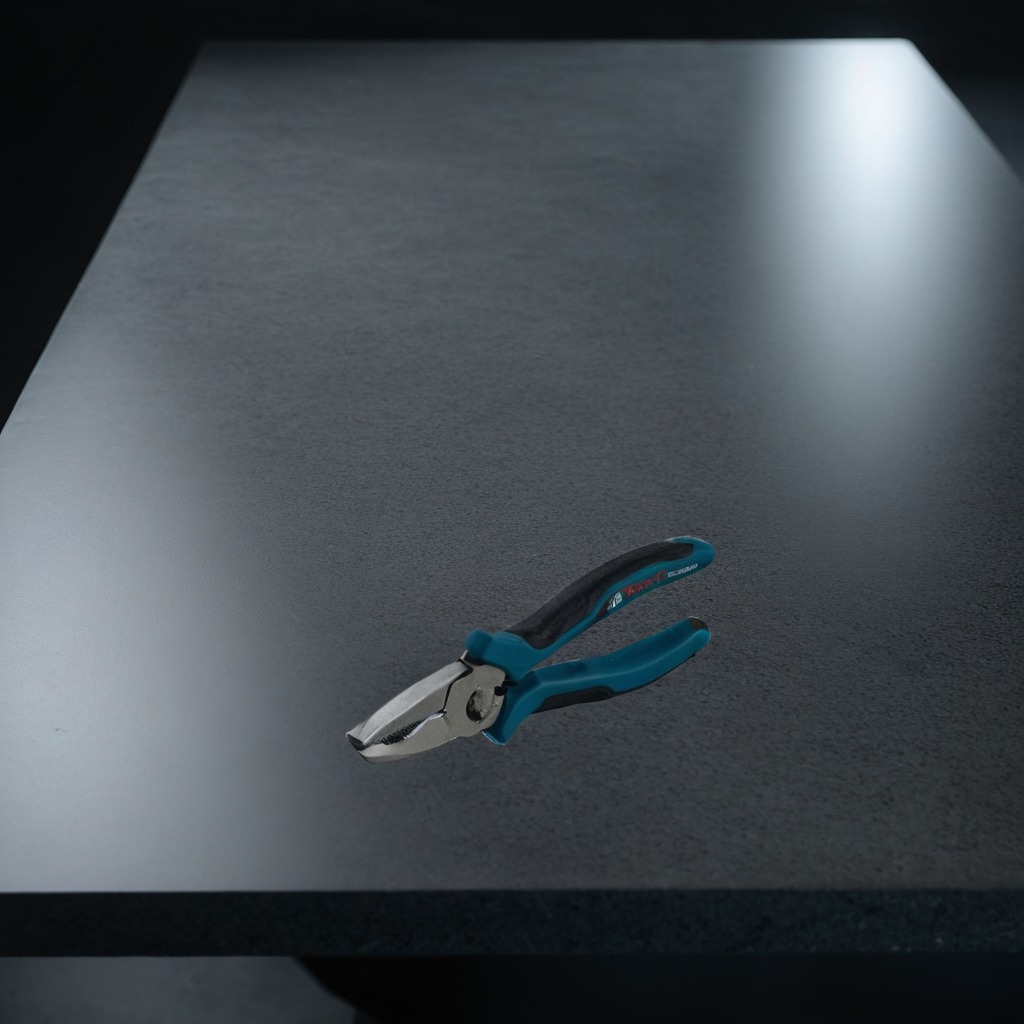
A plier is lying on a clean granite table inside a workshop at night dim ambient light soft shadows worn but